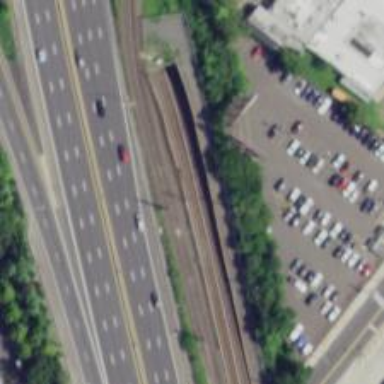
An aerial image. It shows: Rail line running along electrified embankment.